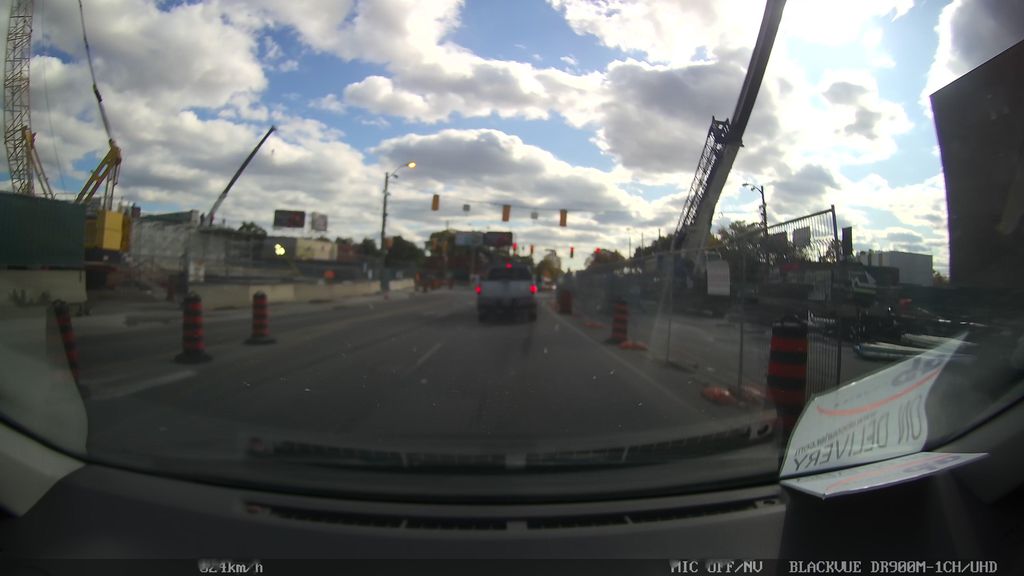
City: toronto